Field crop: maize
Growth stage: 2
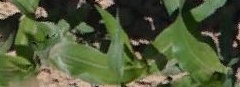
Species: maize